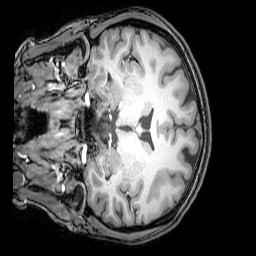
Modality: T1w
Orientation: coronal
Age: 22
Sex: female
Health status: healthy
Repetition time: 0.081 s
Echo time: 0.037 s